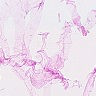
Metastatic tissue present: no